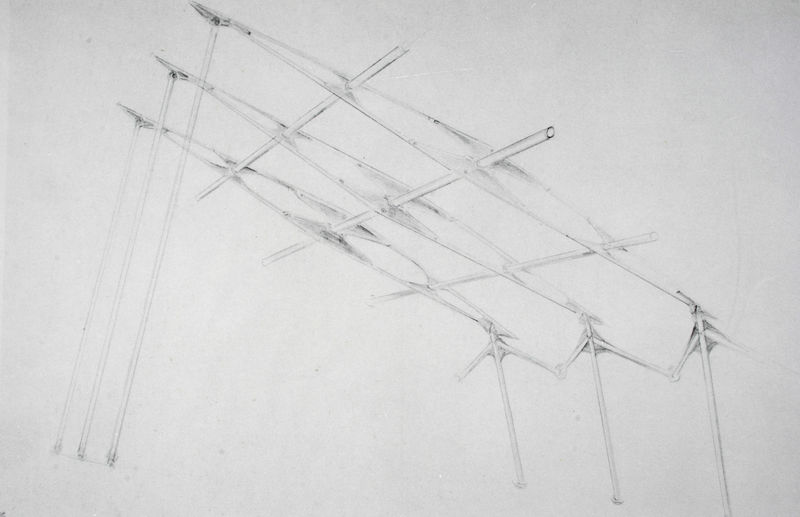
Titel: Vorstudie zur Konstruktion des 'Pavillon du Centenaire de l'aluminium' Paris
Künstler: Jean Prouvé
Schlagwörter: weiß, grau, holz, kreide, schwarz, skizze, stützen, zeichnung, dach, architektur, gitter, decke, papier, studie, modern, grafik, graphik, latten, metall, balken, gestell, pfosten, wände, gestänge, gerüst, offen, stangen, eckig, pfahl, schwarz weiß, bleistift, rauten, stäbe, konstruktion, sparren, plan, ständer, pavillon, stange, vordach, streben, laube, leisten, zelt, aufbau, bauplan, architekt, verstrebung, winkel, statik, verbindungen, bauskizze, carport, rohre, schlaufen, zeichnungh, halterungen, raumbild, tragfläche, vertrebungen, knoten verspannungen